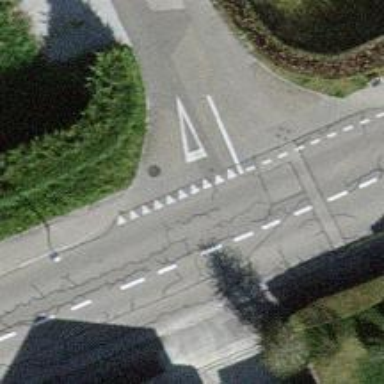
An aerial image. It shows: Unmarked crossing on footway.